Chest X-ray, PA view. Patient: 47 years old, sex M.
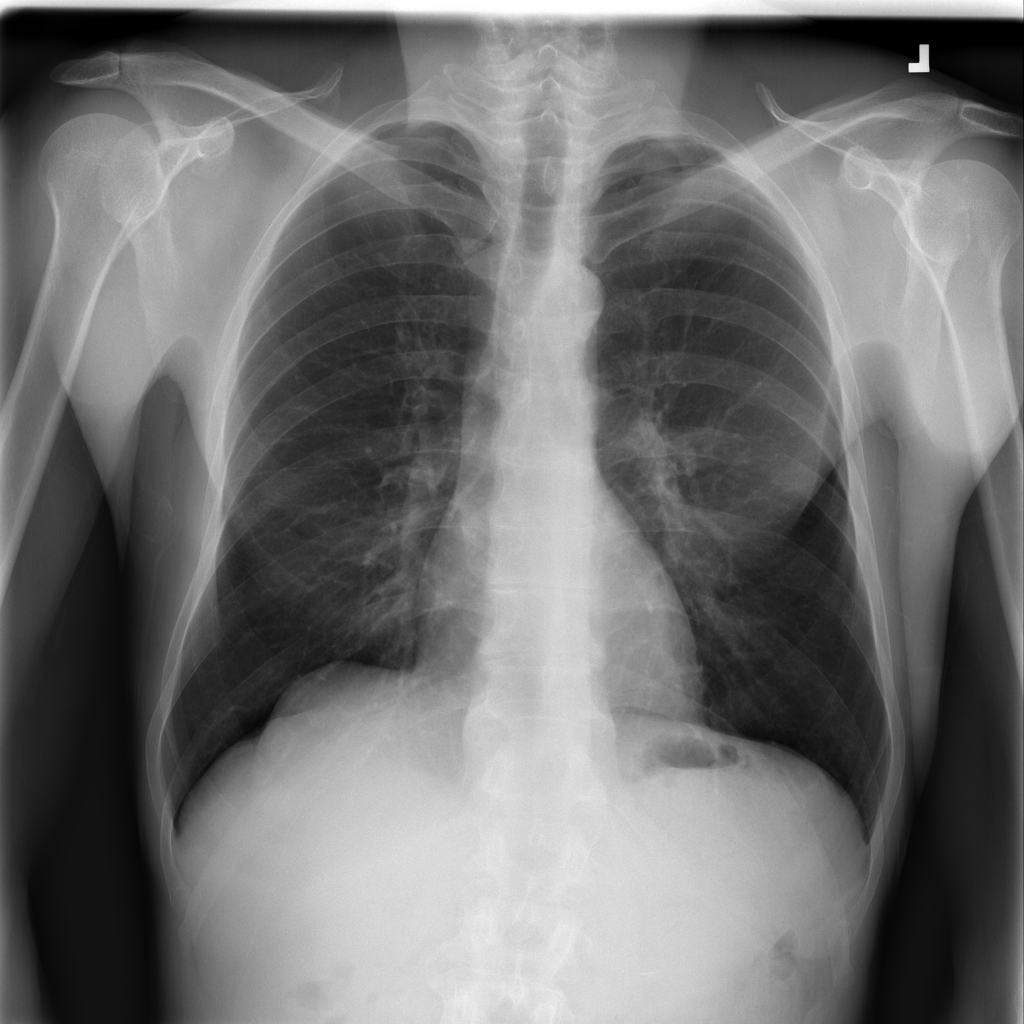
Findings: No Finding